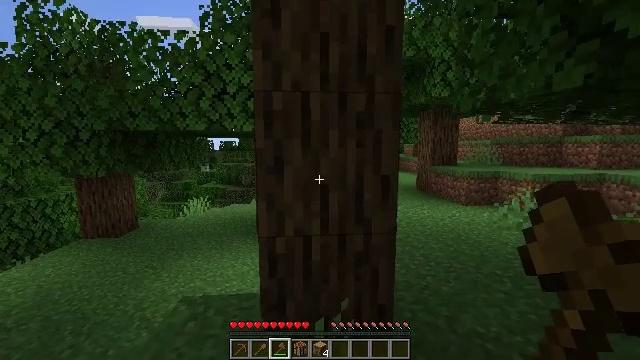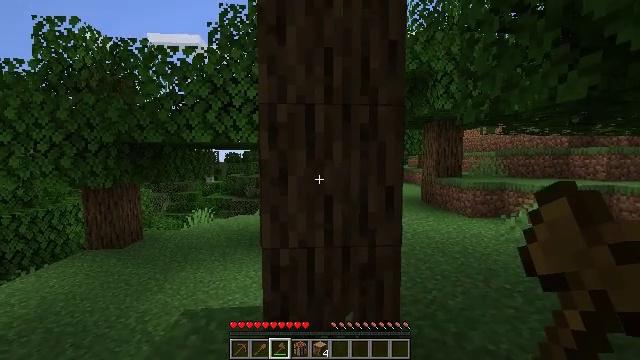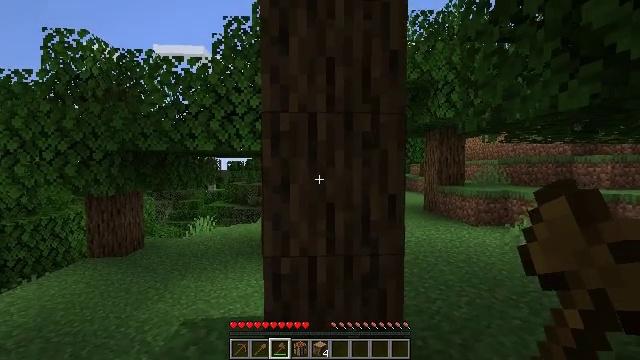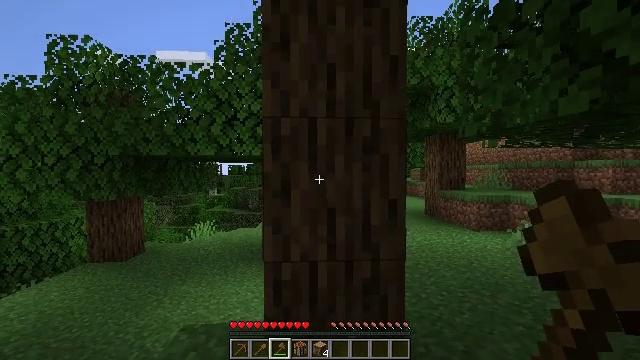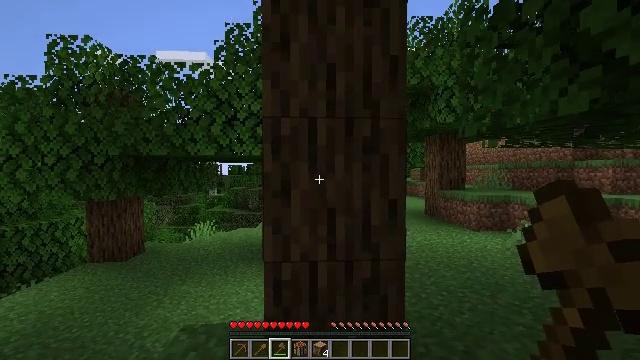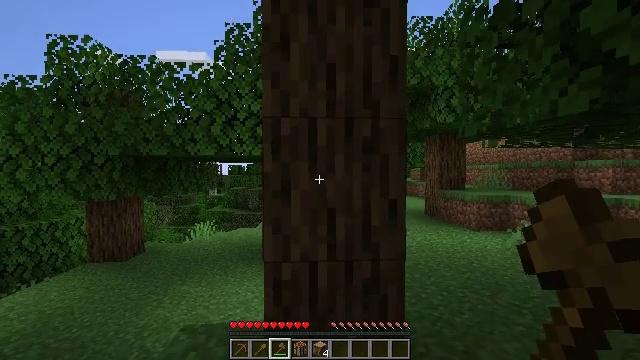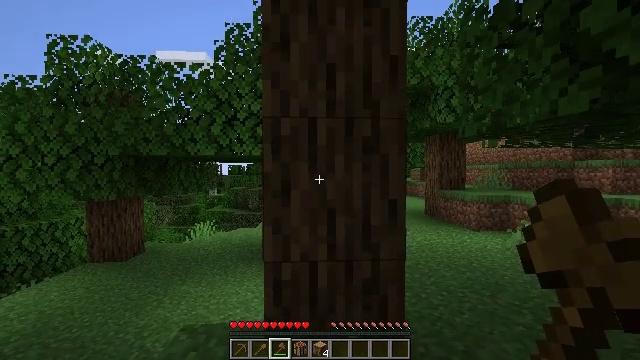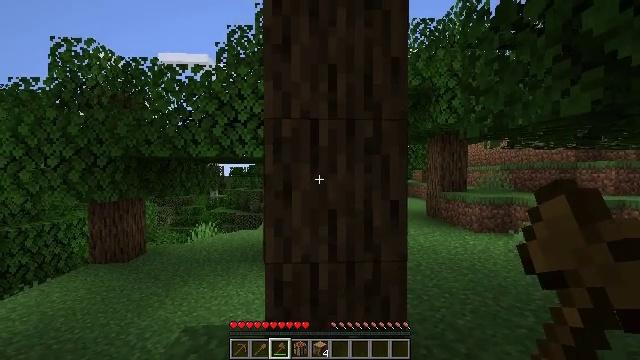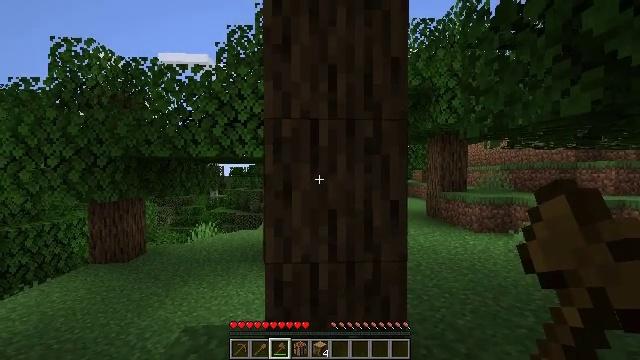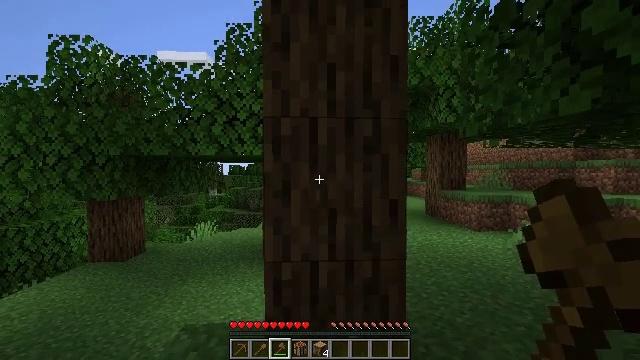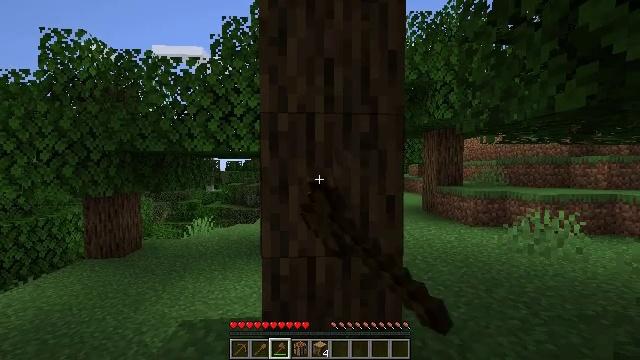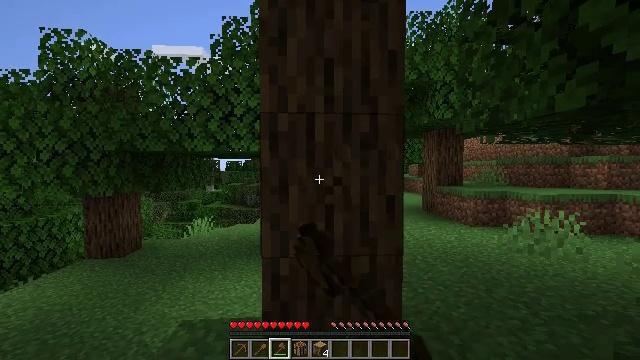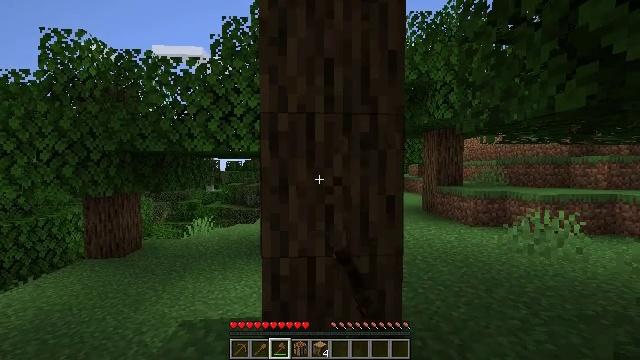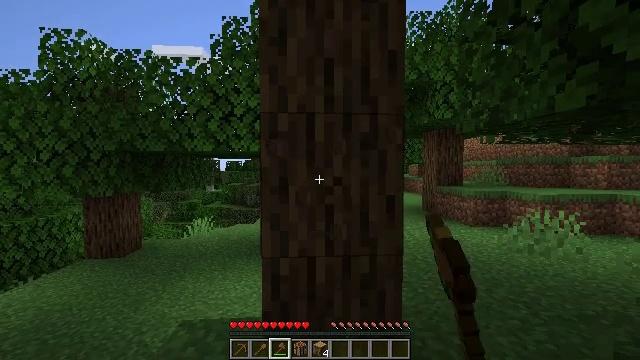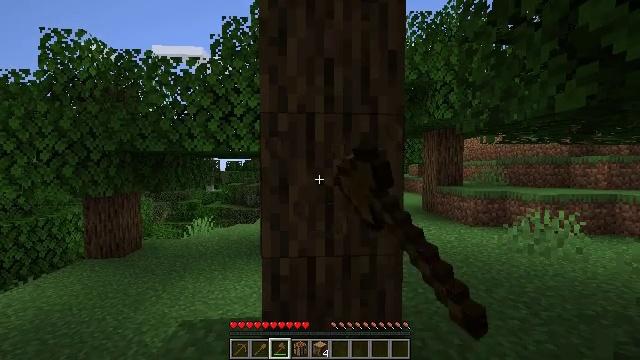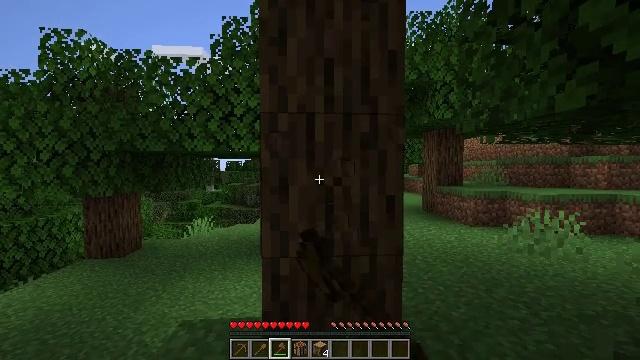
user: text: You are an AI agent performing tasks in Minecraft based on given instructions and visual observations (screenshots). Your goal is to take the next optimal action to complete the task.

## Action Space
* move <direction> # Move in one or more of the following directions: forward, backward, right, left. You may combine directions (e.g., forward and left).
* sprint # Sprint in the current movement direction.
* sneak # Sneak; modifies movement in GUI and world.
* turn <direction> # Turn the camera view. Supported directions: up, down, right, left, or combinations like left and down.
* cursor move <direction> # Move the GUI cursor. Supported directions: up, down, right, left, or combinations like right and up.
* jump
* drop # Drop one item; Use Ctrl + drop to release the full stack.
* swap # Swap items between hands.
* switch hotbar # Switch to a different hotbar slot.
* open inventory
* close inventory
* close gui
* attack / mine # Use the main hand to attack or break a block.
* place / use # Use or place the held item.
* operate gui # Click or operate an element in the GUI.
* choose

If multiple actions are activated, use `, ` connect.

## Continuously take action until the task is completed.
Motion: motion action
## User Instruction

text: Break the tree to get oak logs.
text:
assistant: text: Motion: turn up, attack / mine
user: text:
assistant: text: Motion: turn up, attack / mine
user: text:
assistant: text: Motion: turn up, attack / mine
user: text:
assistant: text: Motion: attack / mine
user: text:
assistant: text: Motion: attack / mine
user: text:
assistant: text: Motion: attack / mine
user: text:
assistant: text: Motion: no_op
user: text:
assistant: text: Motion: no_op
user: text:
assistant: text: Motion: attack / mine
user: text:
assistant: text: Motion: attack / mine
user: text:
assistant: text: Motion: attack / mine
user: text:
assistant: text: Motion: attack / mine
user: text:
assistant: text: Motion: attack / mine
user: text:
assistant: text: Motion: attack / mine
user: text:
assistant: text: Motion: attack / mine
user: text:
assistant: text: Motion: attack / mine
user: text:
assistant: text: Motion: attack / mine
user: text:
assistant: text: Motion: attack / mine
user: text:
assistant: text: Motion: attack / mine
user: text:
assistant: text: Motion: attack / mine
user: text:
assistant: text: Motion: attack / mine
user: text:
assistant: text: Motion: attack / mine
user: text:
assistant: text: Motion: attack / mine
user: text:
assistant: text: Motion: attack / mine
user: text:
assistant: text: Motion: attack / mine
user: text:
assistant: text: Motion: attack / mine
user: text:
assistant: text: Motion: attack / mine
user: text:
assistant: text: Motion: attack / mine
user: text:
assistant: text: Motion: attack / mine
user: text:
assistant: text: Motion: attack / mine